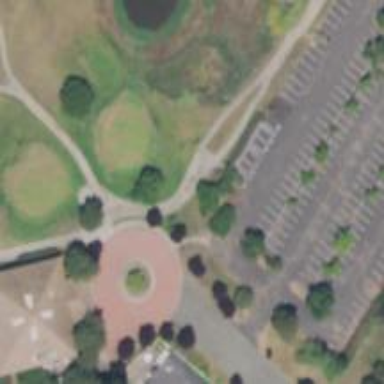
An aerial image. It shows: Path for both roads and golfers.